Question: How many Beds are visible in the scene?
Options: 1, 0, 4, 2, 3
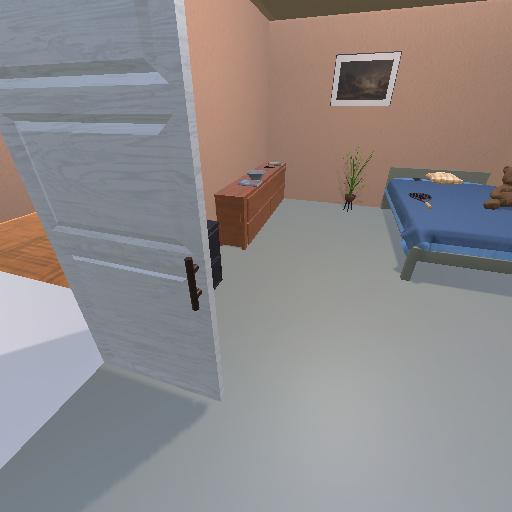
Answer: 1